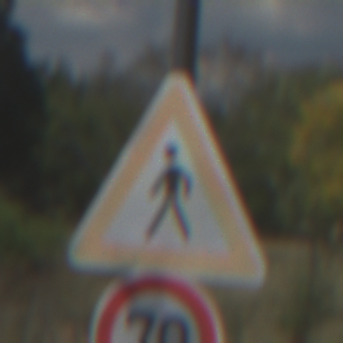
Verkehrszeichen: FussgaengerRechts
Zusatzzeichen unten: Geschwindigkeit70
Umgebung: Outdoor, Nature
Tageszeit: Midday
Wetter: PartlyCloudy
Licht: Natural
Jahreszeit: Autumn
Kontrast: HighContrast